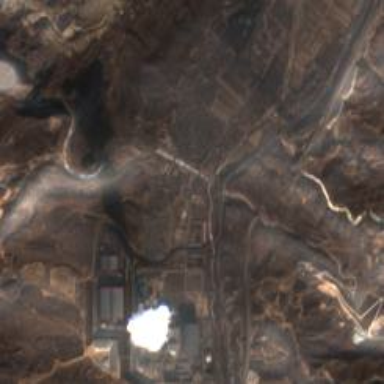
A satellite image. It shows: Industrial area with coal power plant.